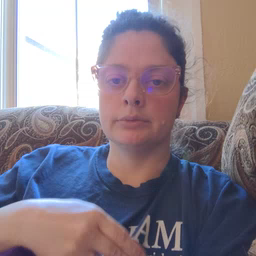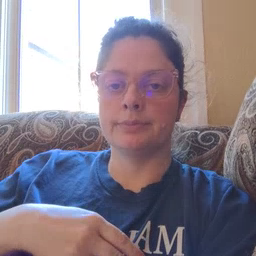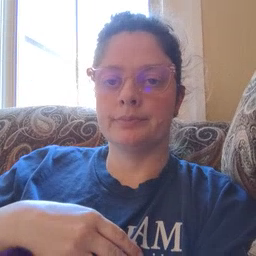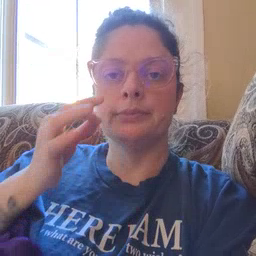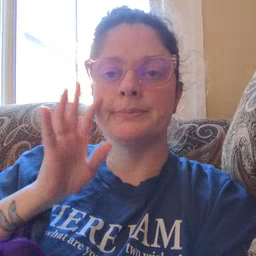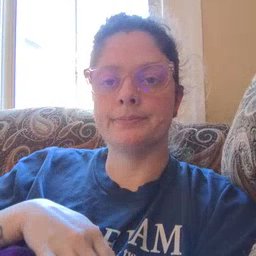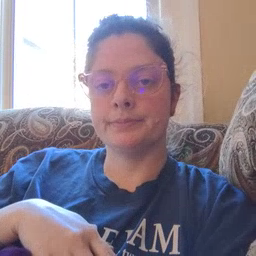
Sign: bee